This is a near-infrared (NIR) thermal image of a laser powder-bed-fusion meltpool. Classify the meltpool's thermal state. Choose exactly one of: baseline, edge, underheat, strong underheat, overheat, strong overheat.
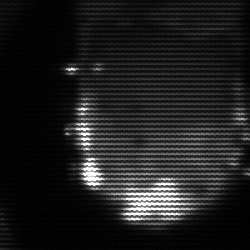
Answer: baseline